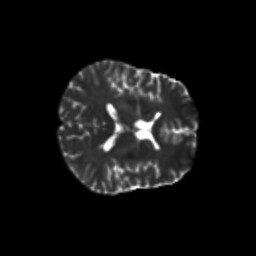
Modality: T2w
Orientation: axial
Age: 44
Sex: male
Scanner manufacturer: siemens
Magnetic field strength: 3 T
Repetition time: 8.6 s
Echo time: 0.095 s